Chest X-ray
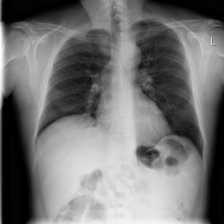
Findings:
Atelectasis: positive
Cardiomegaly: negative
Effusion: negative
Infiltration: negative
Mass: negative
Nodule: negative
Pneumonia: negative
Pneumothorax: negative
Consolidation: negative
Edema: negative
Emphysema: negative
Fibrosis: negative
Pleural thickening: negative
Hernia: negative